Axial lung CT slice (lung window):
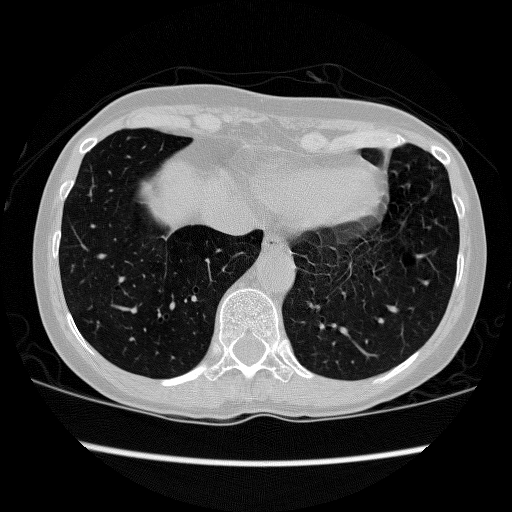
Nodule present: no